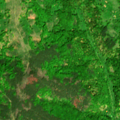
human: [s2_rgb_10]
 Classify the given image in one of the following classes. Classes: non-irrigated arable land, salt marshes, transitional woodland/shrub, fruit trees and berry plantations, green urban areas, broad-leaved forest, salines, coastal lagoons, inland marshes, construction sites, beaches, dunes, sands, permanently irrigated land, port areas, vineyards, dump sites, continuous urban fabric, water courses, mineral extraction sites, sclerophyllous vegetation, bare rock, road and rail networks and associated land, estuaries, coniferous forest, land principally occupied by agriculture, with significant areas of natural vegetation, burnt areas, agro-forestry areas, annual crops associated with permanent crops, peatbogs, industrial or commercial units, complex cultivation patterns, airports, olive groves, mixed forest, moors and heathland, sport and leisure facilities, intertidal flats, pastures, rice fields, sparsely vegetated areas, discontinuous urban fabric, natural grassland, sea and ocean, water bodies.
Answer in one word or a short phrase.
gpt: broad-leaved forest, coniferous forest, natural grassland, transitional woodland/shrub